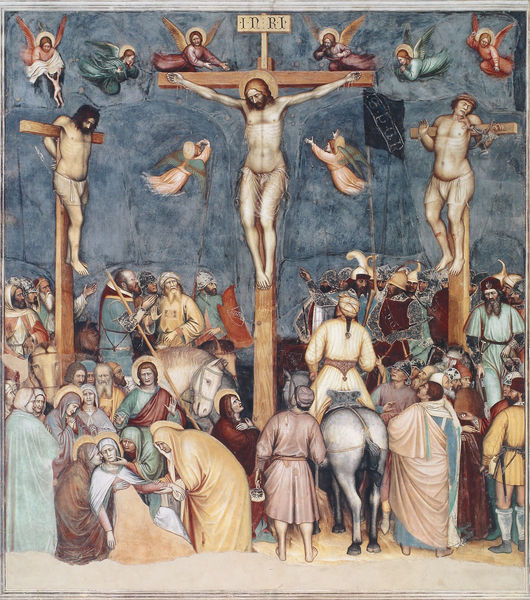
Titel: Cappella di S. Giorgio: Leben Jesu, Marienkrönung, Legende der hll. Georg, Katharina und Lucia
Künstler: Altichiero
Standort: Padua, Capella di S. Giorgio (EU - I - Venetien)
Schlagwörter: berg, blau, flügel, gemälde, gruppe, himmel, lendenschurz, nackt, frauen, menschen, ocker, holz, männer, türkis, rot, bibel, tod, trauer, gewand, gewänder, pferd, pferde, reiter, engel, flagge, leiter, könig, soldaten, nagel, glaube, kreuz, religion, waffen, soldat, salbung, menschenmenge, trost, helme, heiligenschein, anhänger, nimbus, christus, jesus, kreuzigung, ostern, mittelalter, priester, kruzifix, lanzen, heilige, hoffnung, maria, jesu, ohnmacht, turban, erzengel, christentum, christi, ölung, kreut, spqr, juden, schächer, apostel, folter, inri, nimben, kreu, ölberg, klage, diebe, sinai, fehne, jeseus, td, jesus#, pferdepo, verbracher, #tod, freuzigung, dismas, gestats, gkreuzigung, lendenbedeckung